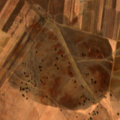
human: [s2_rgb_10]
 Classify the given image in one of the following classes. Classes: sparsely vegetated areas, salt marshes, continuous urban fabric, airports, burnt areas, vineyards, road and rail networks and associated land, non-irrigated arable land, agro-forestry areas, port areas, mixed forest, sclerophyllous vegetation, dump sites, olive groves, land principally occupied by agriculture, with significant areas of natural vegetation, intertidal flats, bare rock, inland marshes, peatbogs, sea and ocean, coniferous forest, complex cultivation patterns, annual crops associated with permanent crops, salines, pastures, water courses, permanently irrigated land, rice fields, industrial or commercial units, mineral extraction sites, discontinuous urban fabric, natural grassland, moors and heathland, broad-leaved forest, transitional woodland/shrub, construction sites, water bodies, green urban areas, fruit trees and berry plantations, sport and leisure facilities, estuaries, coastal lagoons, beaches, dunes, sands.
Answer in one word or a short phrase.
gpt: non-irrigated arable land, permanently irrigated land, olive groves